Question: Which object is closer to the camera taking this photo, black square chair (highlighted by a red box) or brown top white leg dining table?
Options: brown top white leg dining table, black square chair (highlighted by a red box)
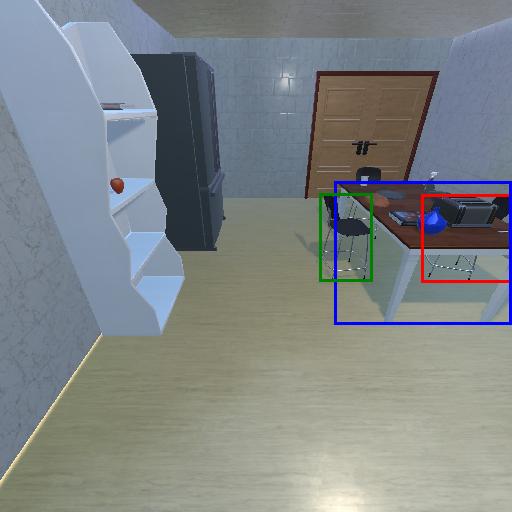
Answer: brown top white leg dining table